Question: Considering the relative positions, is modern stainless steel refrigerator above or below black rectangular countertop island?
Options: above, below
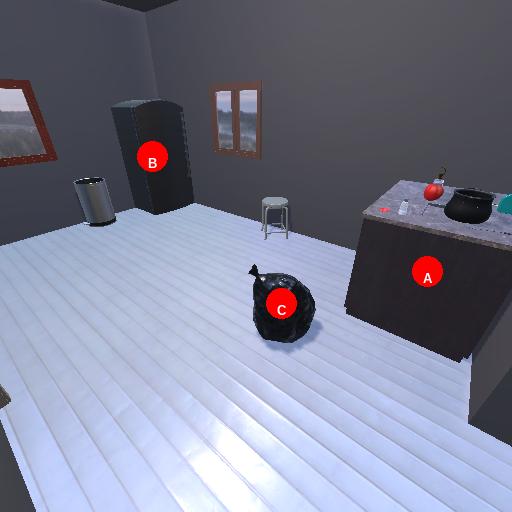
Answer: above